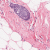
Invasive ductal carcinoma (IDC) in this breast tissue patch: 0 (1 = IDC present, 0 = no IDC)